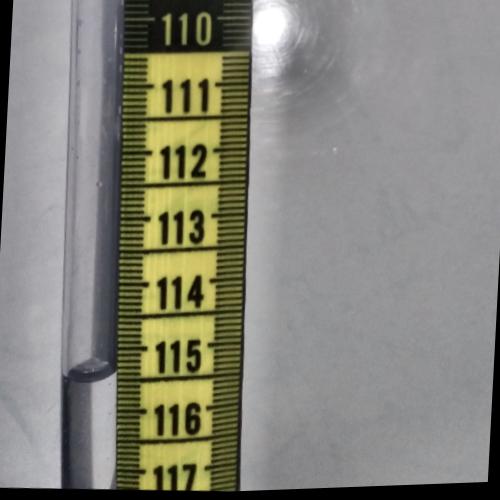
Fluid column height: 115.3 cm